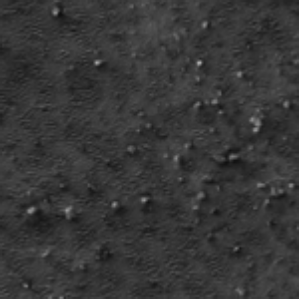
Label: frost